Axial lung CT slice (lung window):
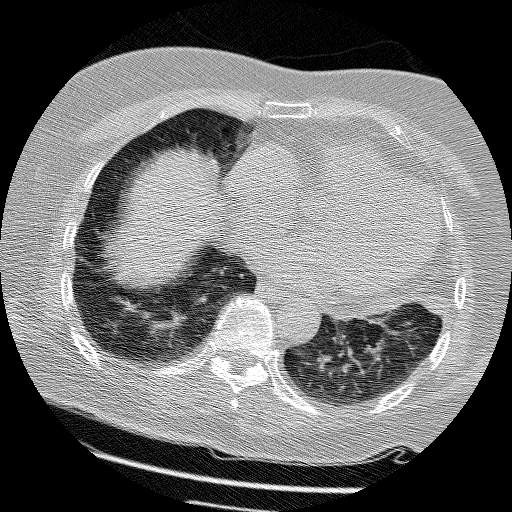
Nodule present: no